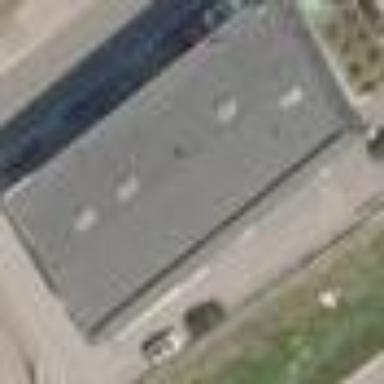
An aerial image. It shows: Workshop building.